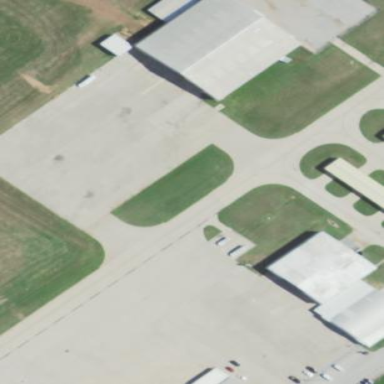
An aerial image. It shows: Apron at the airport.